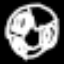
Label: line